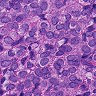
Metastatic tissue present: yes